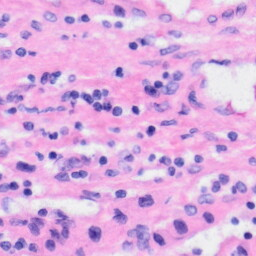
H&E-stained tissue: Liver